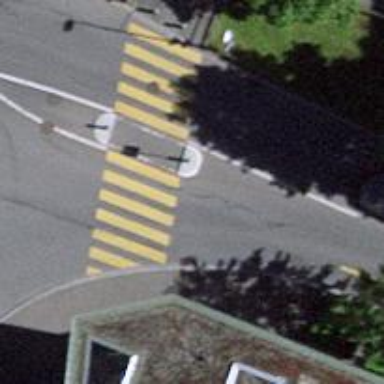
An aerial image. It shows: Zebra crossing with pedestrian island.